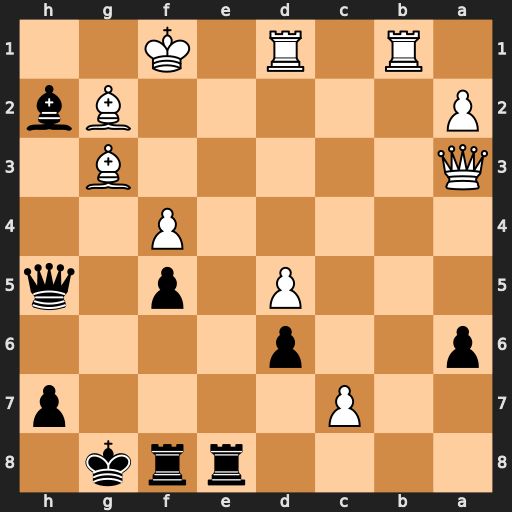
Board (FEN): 4rrk1/2P4p/p2p4/3P1p1q/5P2/Q5B1/P5Bb/1R1R1K2
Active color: b
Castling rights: -
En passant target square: -
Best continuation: Qe2#